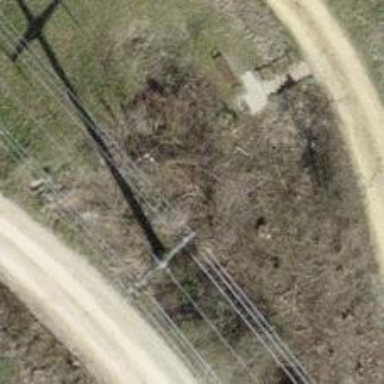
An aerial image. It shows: Power pole.